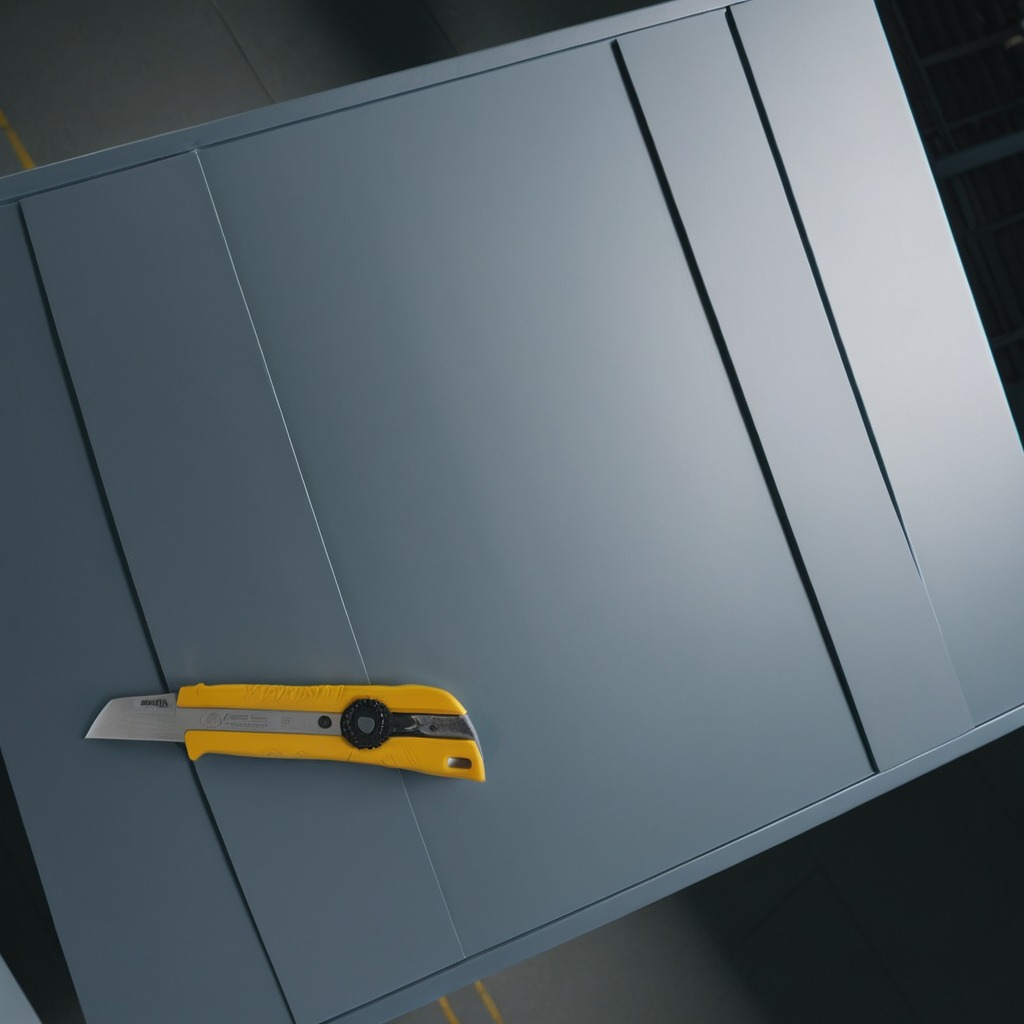
A utility knife is lying on the toolbox surface in an airplane hangar workshop 8K.